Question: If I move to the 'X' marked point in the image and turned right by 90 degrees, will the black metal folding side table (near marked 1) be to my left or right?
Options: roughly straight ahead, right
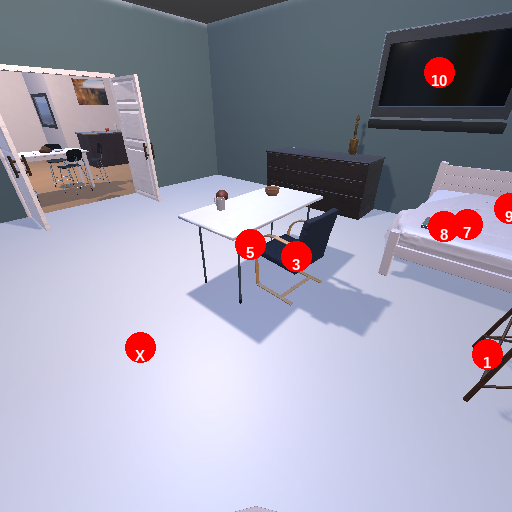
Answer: roughly straight ahead